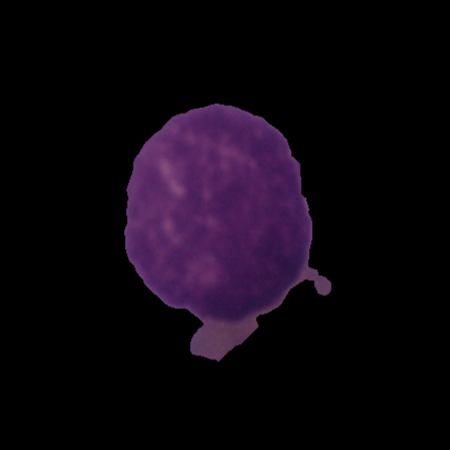
Label: cancer